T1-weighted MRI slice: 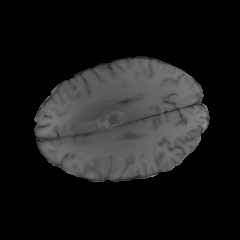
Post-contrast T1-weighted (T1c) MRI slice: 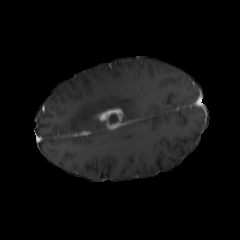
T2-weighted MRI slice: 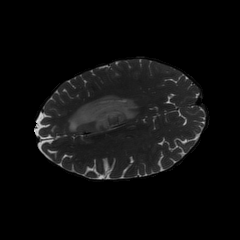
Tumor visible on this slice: yes